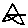
Label: star